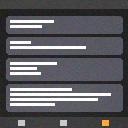
Screen state: on